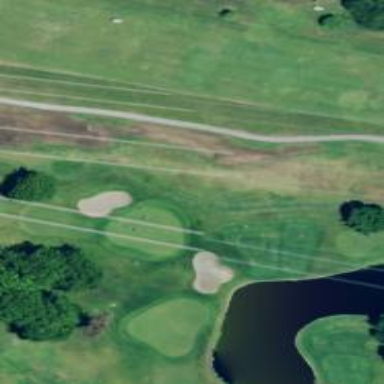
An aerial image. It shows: Golf tee.